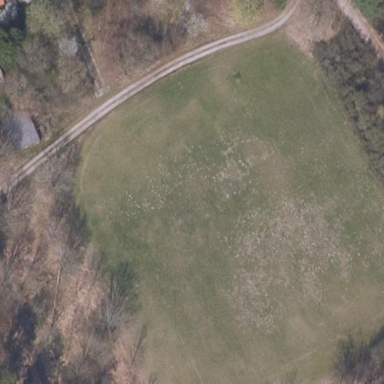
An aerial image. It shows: Area covered with grass.